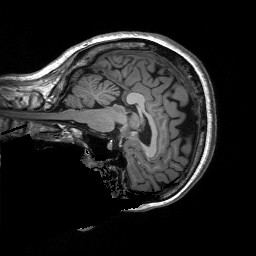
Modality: T1w
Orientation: sagittal
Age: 61
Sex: female
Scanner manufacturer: siemens
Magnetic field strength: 3 T
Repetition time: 2.5 s
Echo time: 0.00248 s